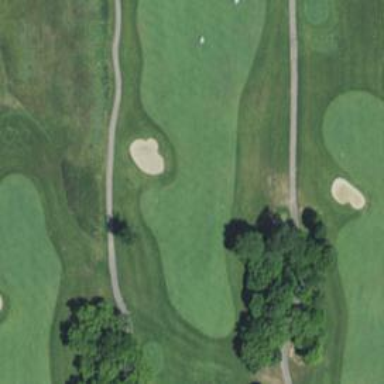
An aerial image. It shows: Golf hole.